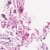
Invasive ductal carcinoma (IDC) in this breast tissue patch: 0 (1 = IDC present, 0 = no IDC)